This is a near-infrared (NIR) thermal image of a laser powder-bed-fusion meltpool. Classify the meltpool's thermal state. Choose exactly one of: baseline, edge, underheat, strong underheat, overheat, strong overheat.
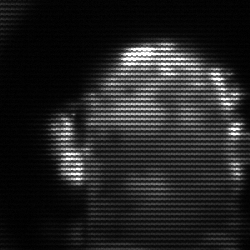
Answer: baseline